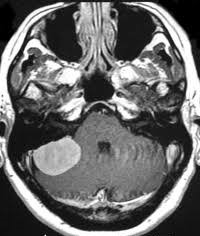
Label: meningioma